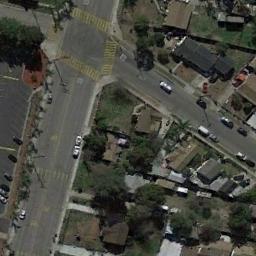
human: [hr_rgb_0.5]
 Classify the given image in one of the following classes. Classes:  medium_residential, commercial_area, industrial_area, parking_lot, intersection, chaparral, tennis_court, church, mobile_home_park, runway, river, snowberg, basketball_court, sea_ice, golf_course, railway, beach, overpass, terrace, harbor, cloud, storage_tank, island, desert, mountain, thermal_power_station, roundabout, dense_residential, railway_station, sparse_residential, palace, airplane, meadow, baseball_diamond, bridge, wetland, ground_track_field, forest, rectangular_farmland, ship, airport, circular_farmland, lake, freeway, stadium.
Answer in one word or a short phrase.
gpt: intersection